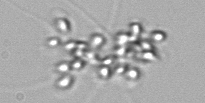
Label: Chaetoceros_didymus_TAG_external_flagellate